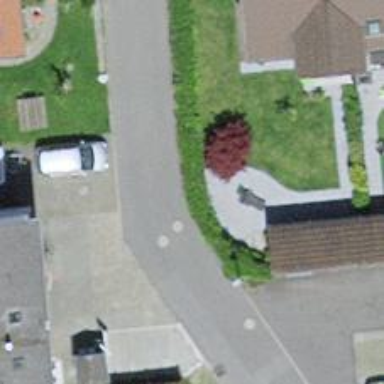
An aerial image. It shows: Paved residential road.